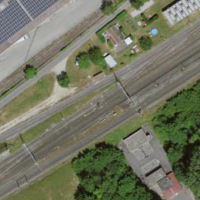
EUNIS habitat code: 57
Species observed at this site:
Centaurea scabiosa
Salvia pratensis